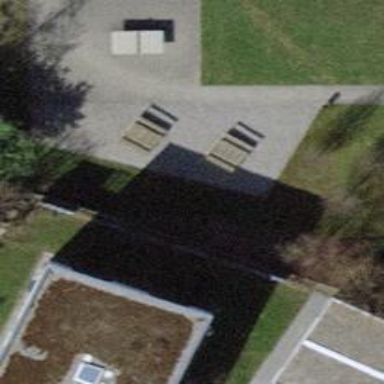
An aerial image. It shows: Picnic table located in leisure land area.